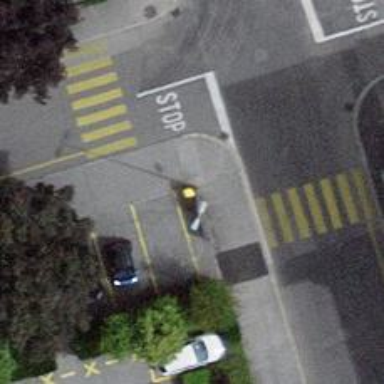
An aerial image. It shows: Post box is visible.